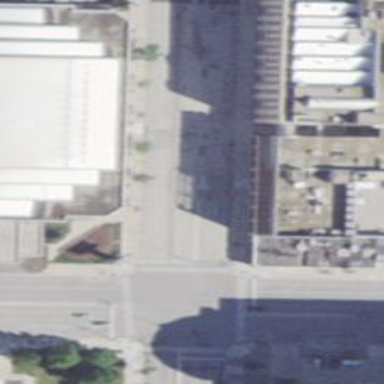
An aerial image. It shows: Commercial building.